【题型】填空题　【知识点】立体几何　【难度】easy
已知正四面体棱长为 2，所有与它四个顶点距离相等的平面截这个四面体所得的截面面积之和为 \underline{\hspace{3cm}}。
【解答】
\textbf{【答案】} $3 + \sqrt{3}$

\textbf{【分析】} 分别找出满足条件的截面，求出面积之和即可。

\textbf{【详解】} 如图（1）：

如图（2）：

所以满足条件的截面的面积之和为：$4 \times \frac{\sqrt{3}}{4} + 3 \times 1 = 3 + \sqrt{3}$。

故答案为：$3 + \sqrt{3}$

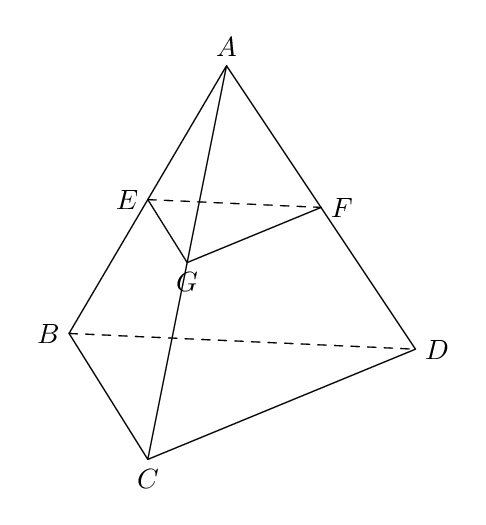
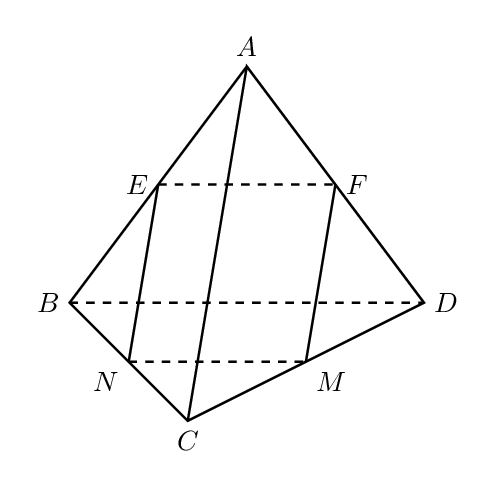